Field crop: maize
Growth stage: 2
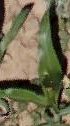
Species: maize